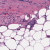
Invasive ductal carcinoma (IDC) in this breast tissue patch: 0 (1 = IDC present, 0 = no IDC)